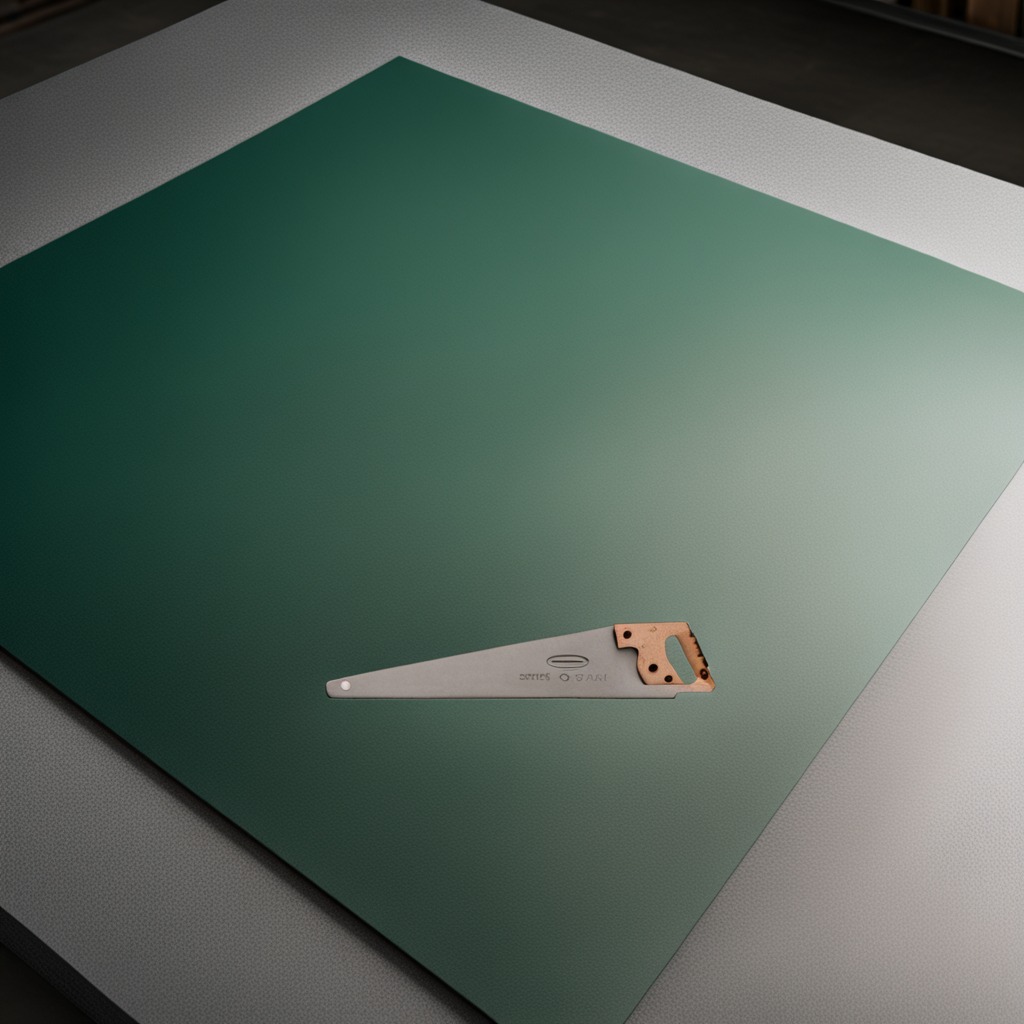
A metal saw is lying on the granite tabletop.